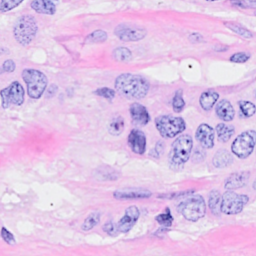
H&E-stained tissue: Breast